В U-образную трубку налита жидкость, изначально находившаяся в равновесии. Как изменятся уровни жидкости в обоих коленах, если поместить тяжелый шар под левым коленом трубки?
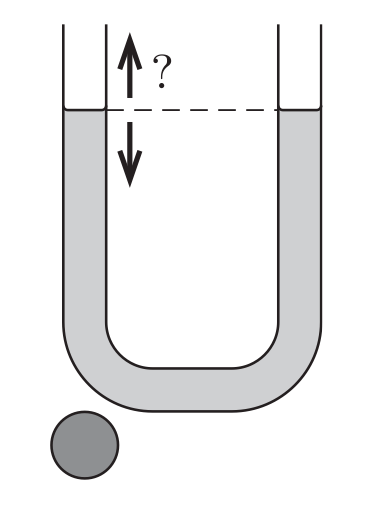
Ответ: Поднимется в левом колене.
Темы:
T, ★, Механика, Сообщающиеся сосуды, Гидростатика, 200 задач